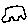
Label: car